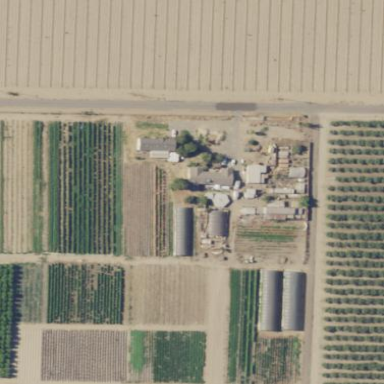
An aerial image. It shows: Farm area.